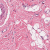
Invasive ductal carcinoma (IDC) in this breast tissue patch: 0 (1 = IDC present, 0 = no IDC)